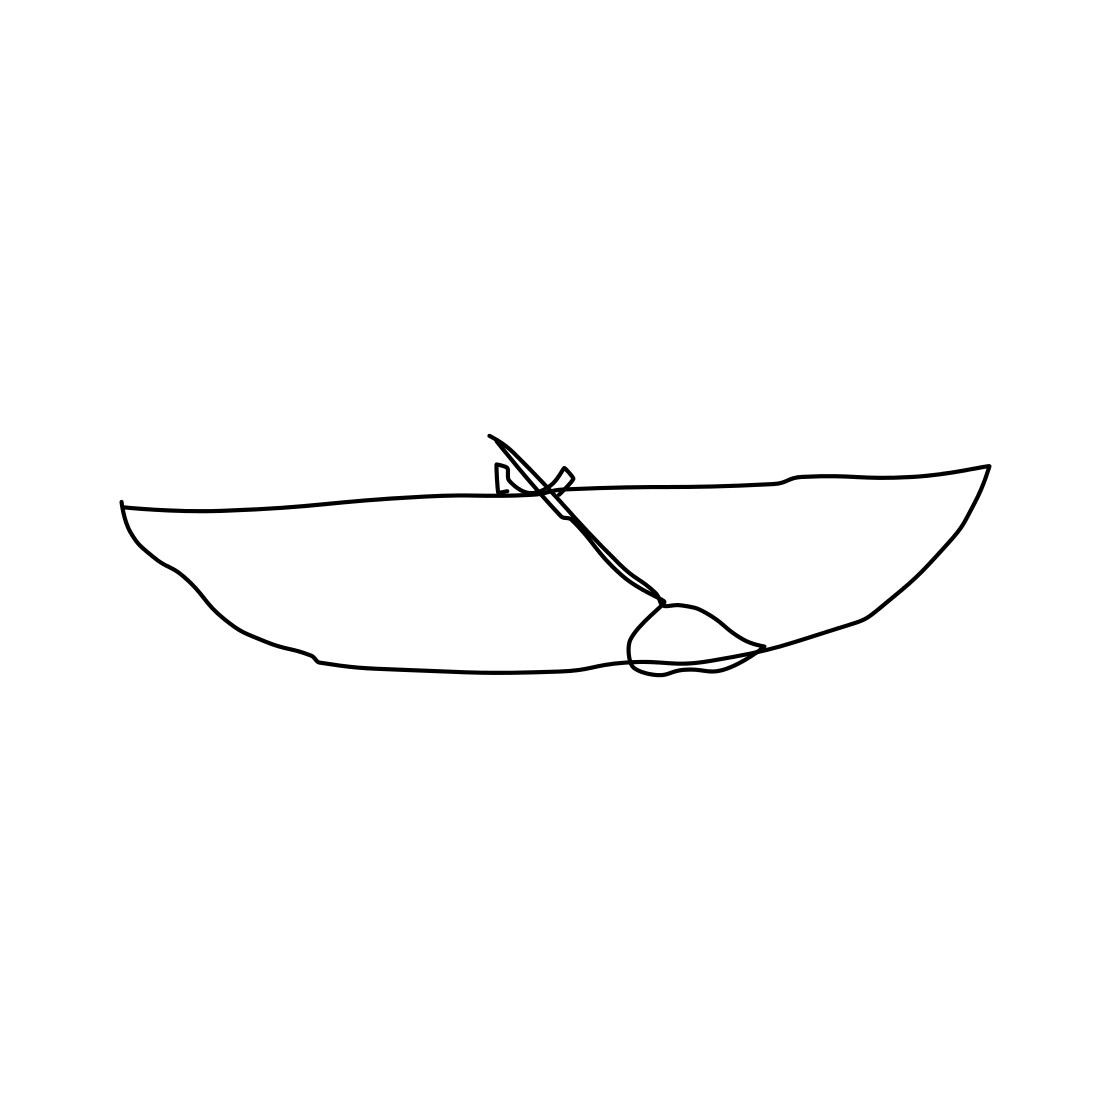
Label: canoe